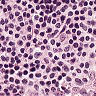
Metastatic tissue present: no